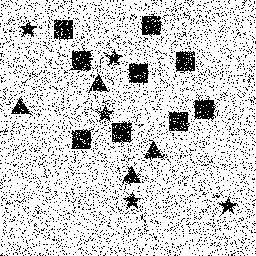
Squares: 9
Triangles: 4
Stars: 5
Total shapes: 18